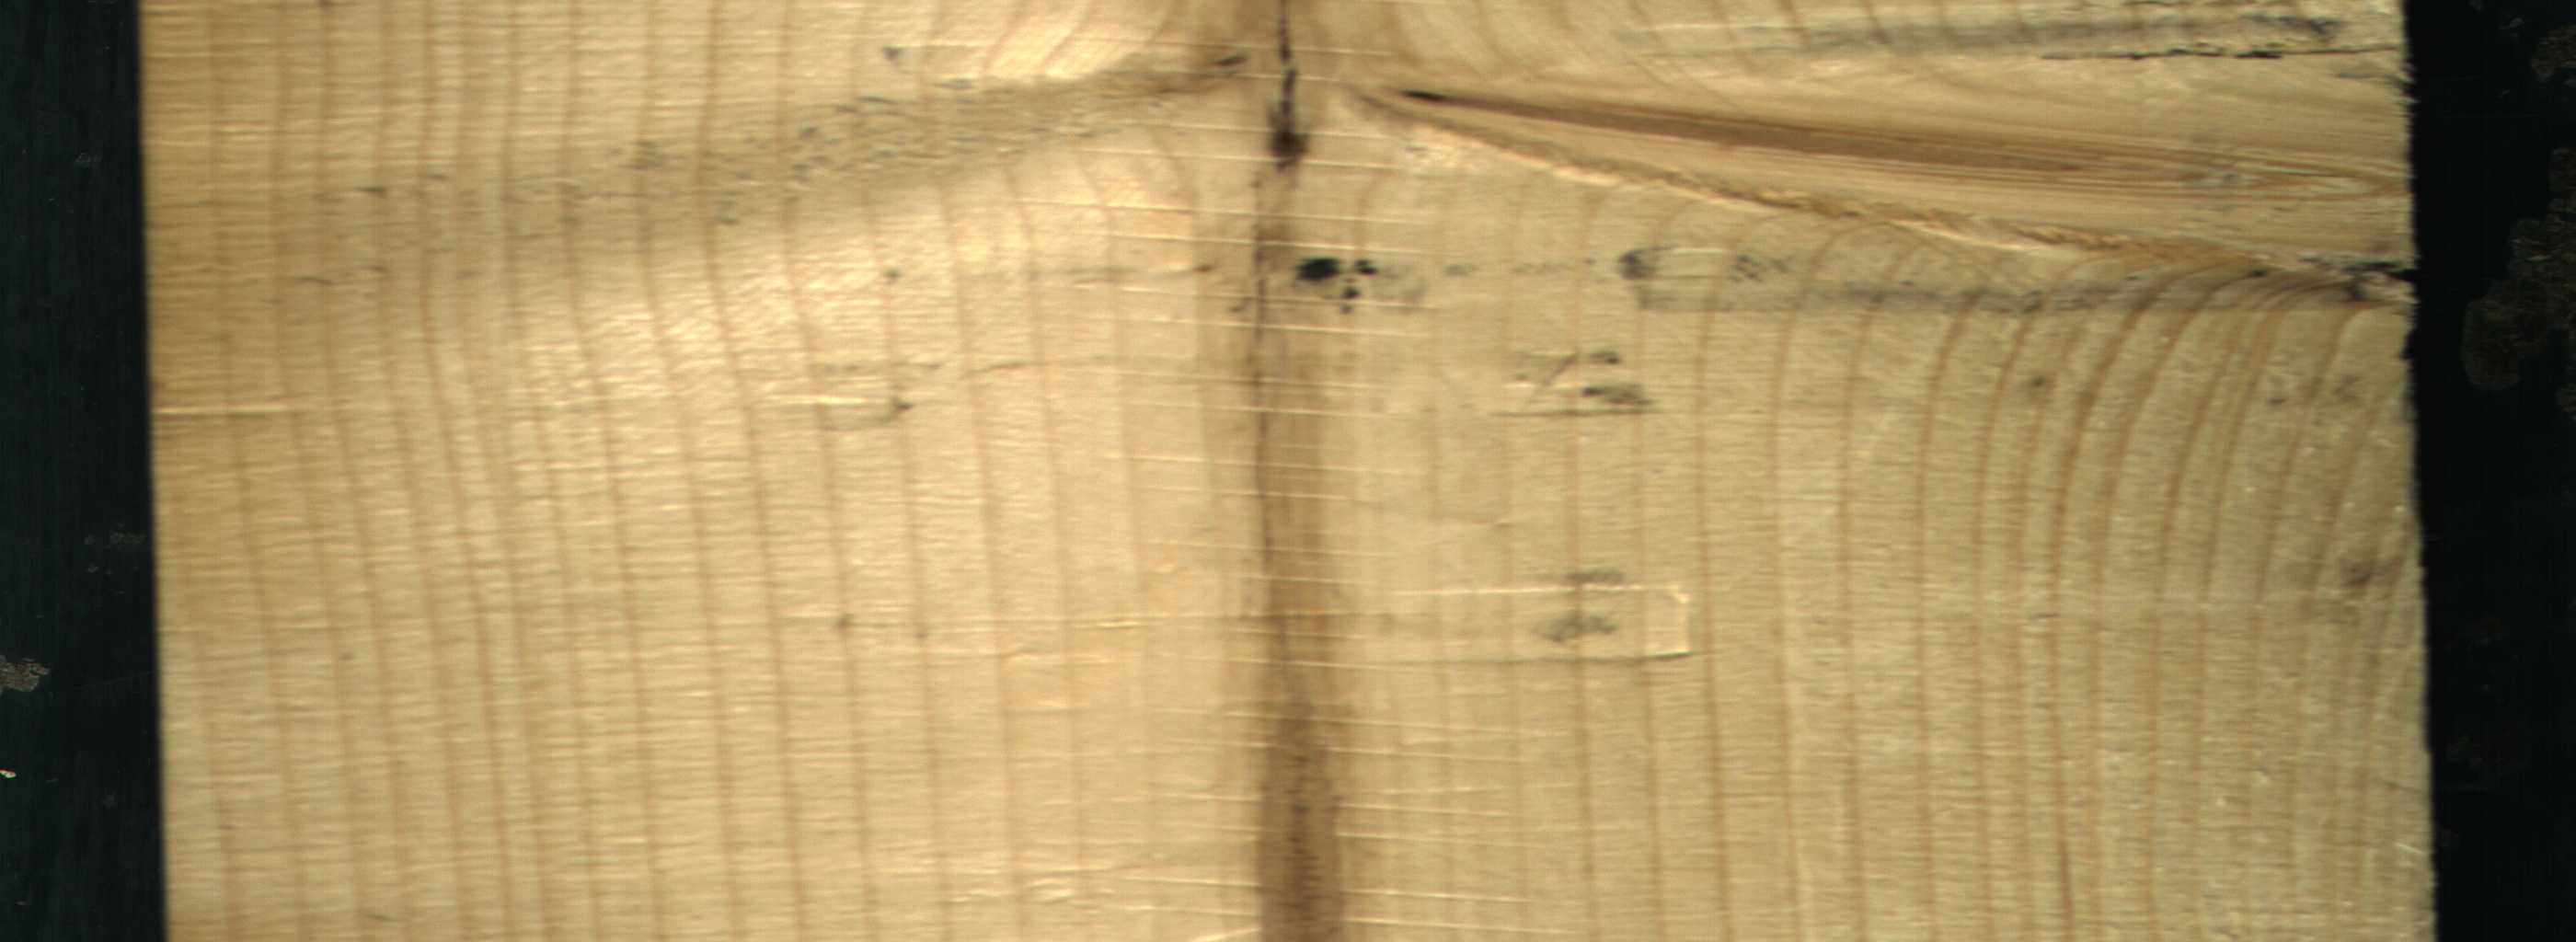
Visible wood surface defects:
Marrow
Quartzity
Crack
Dead_Knot
Live_Knot